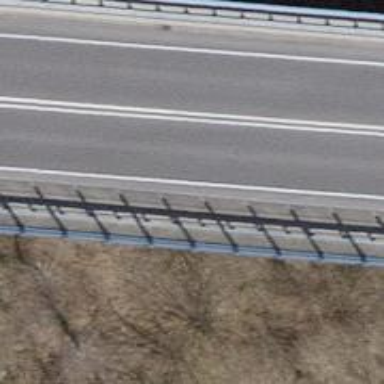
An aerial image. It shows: Asphalt bridge on trunk highway that is designated as motorroad.